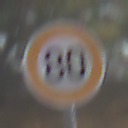
Verkehrszeichen: Geschwindigkeit80
Umgebung: Outdoor, Nature
Tageszeit: MorningAfternoon
Wetter: PartlyCloudy
Licht: Natural
Jahreszeit: NotSpecified
Kontrast: HighContrast